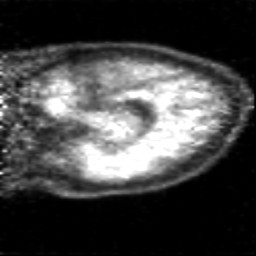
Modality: PET
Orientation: sagittal
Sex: male
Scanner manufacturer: siemens